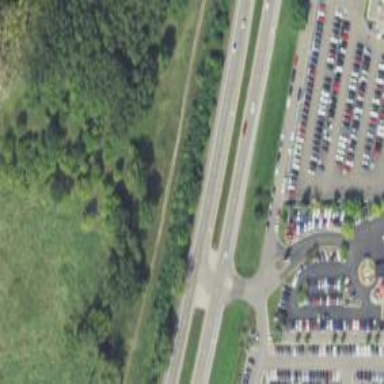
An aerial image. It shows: Primary link highway.